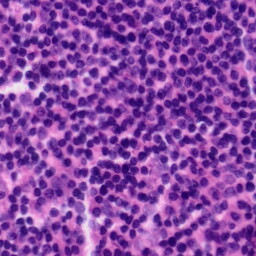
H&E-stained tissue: Tonsil